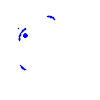
Particle: electron